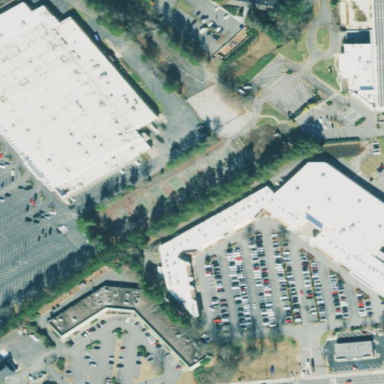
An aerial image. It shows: Concrete parking area.